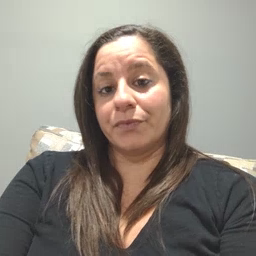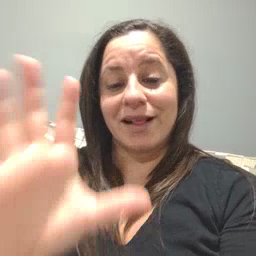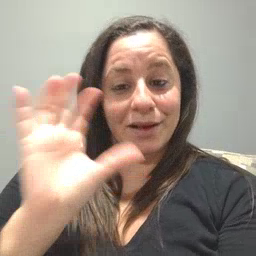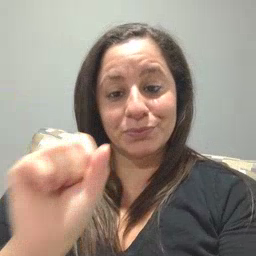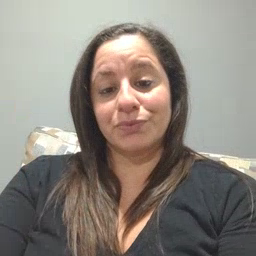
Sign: loud